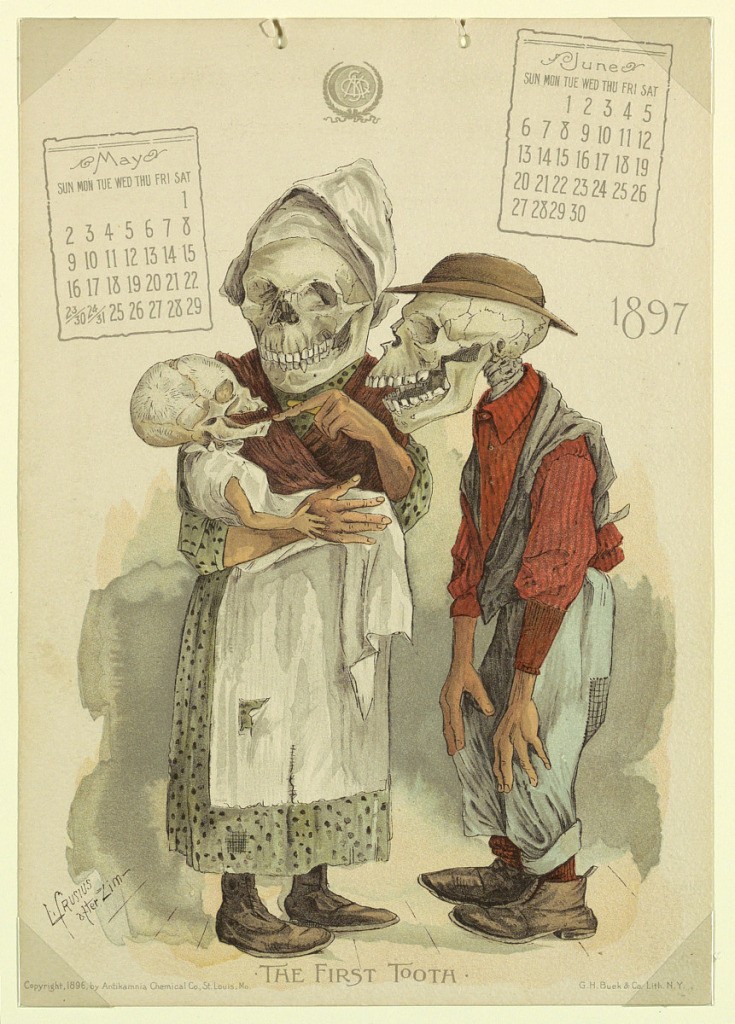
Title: The Antikamnia Calendar, May and June, 1897: The First Tooth
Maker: Louis Crusius, American, 1862 - 1898
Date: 1896
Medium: Chromolithograph on paper with string binding
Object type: Calendar
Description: May and June, 1897.